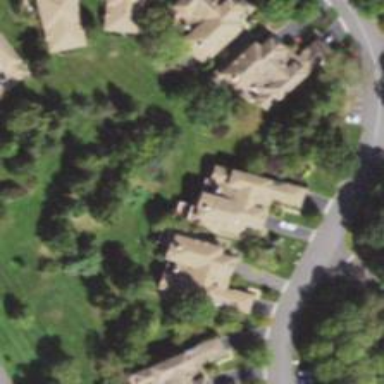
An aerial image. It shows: Neighborhood.